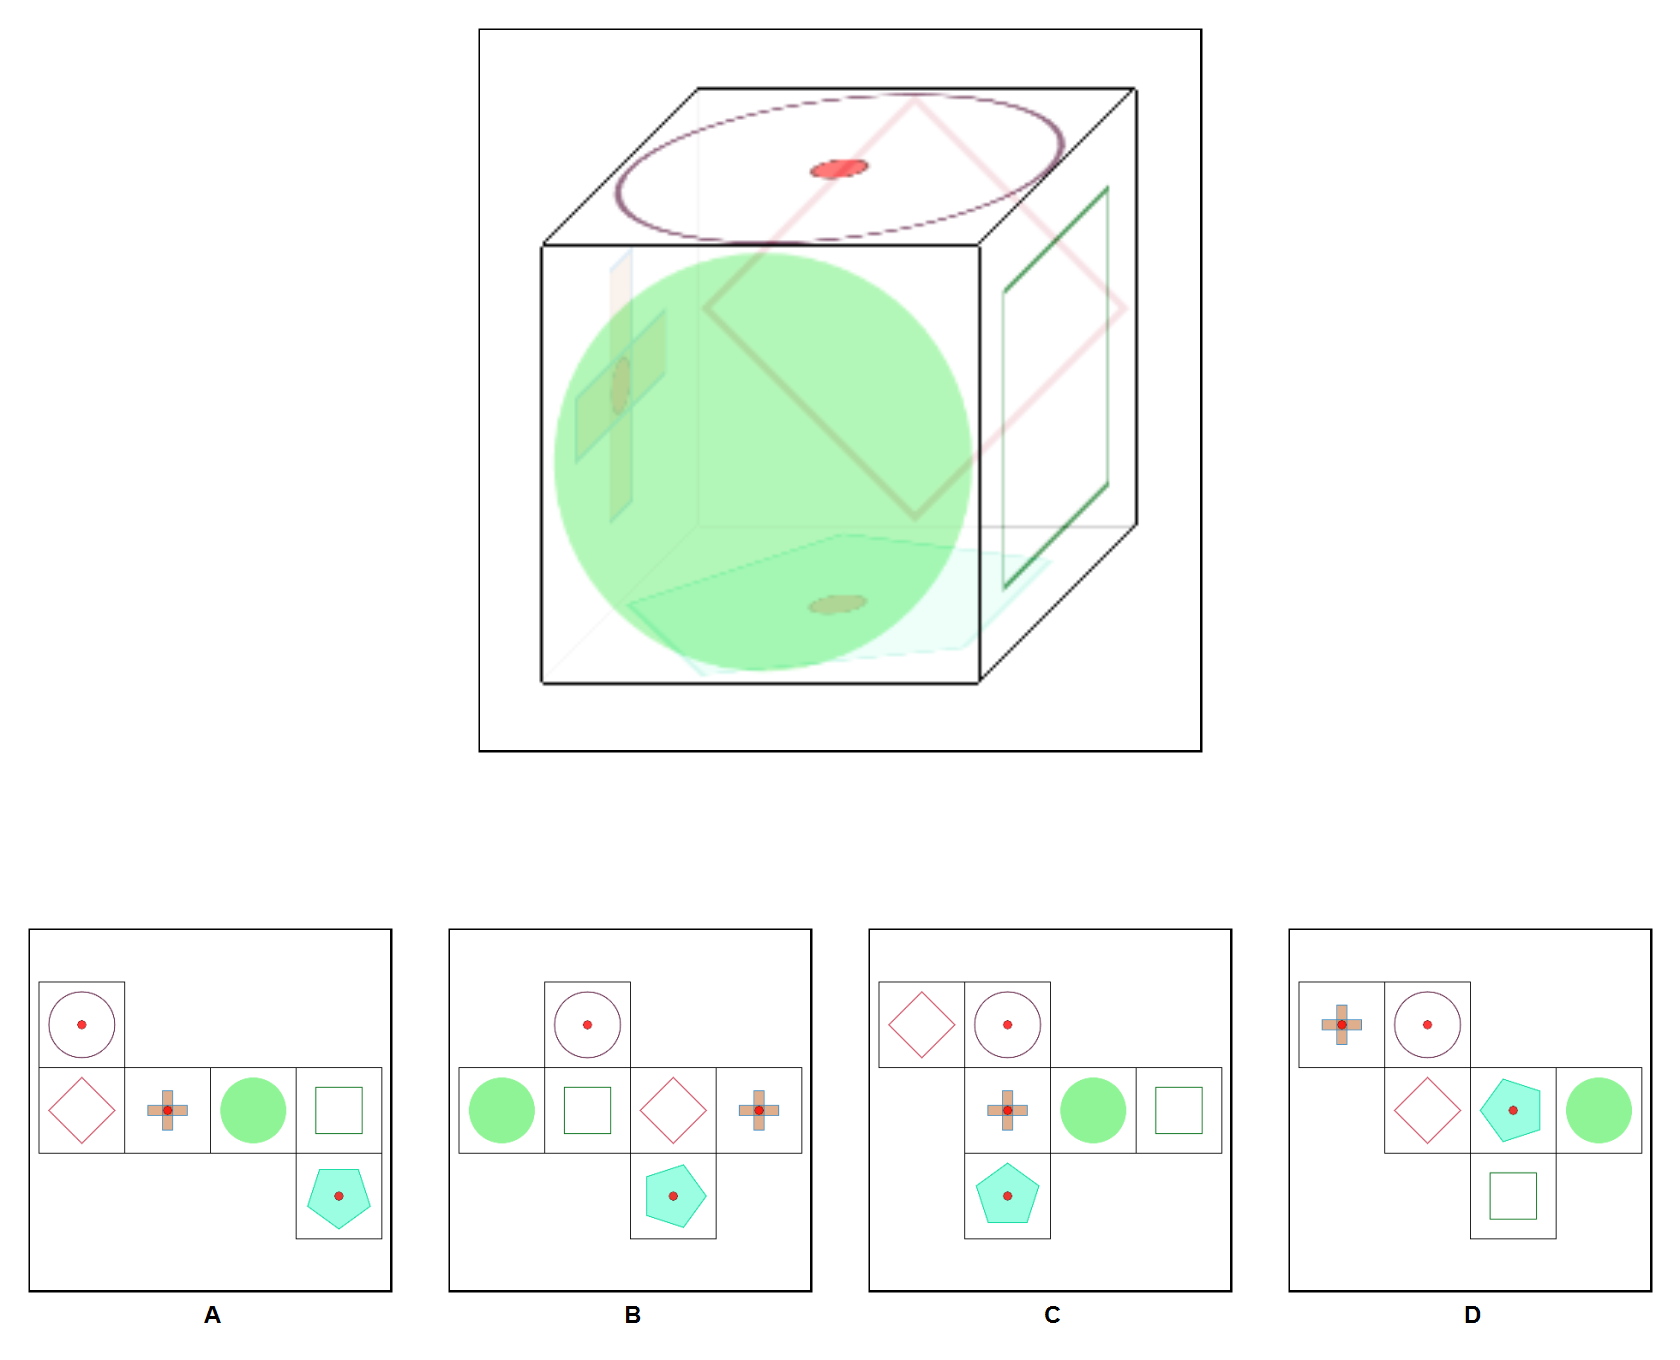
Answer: D